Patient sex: M
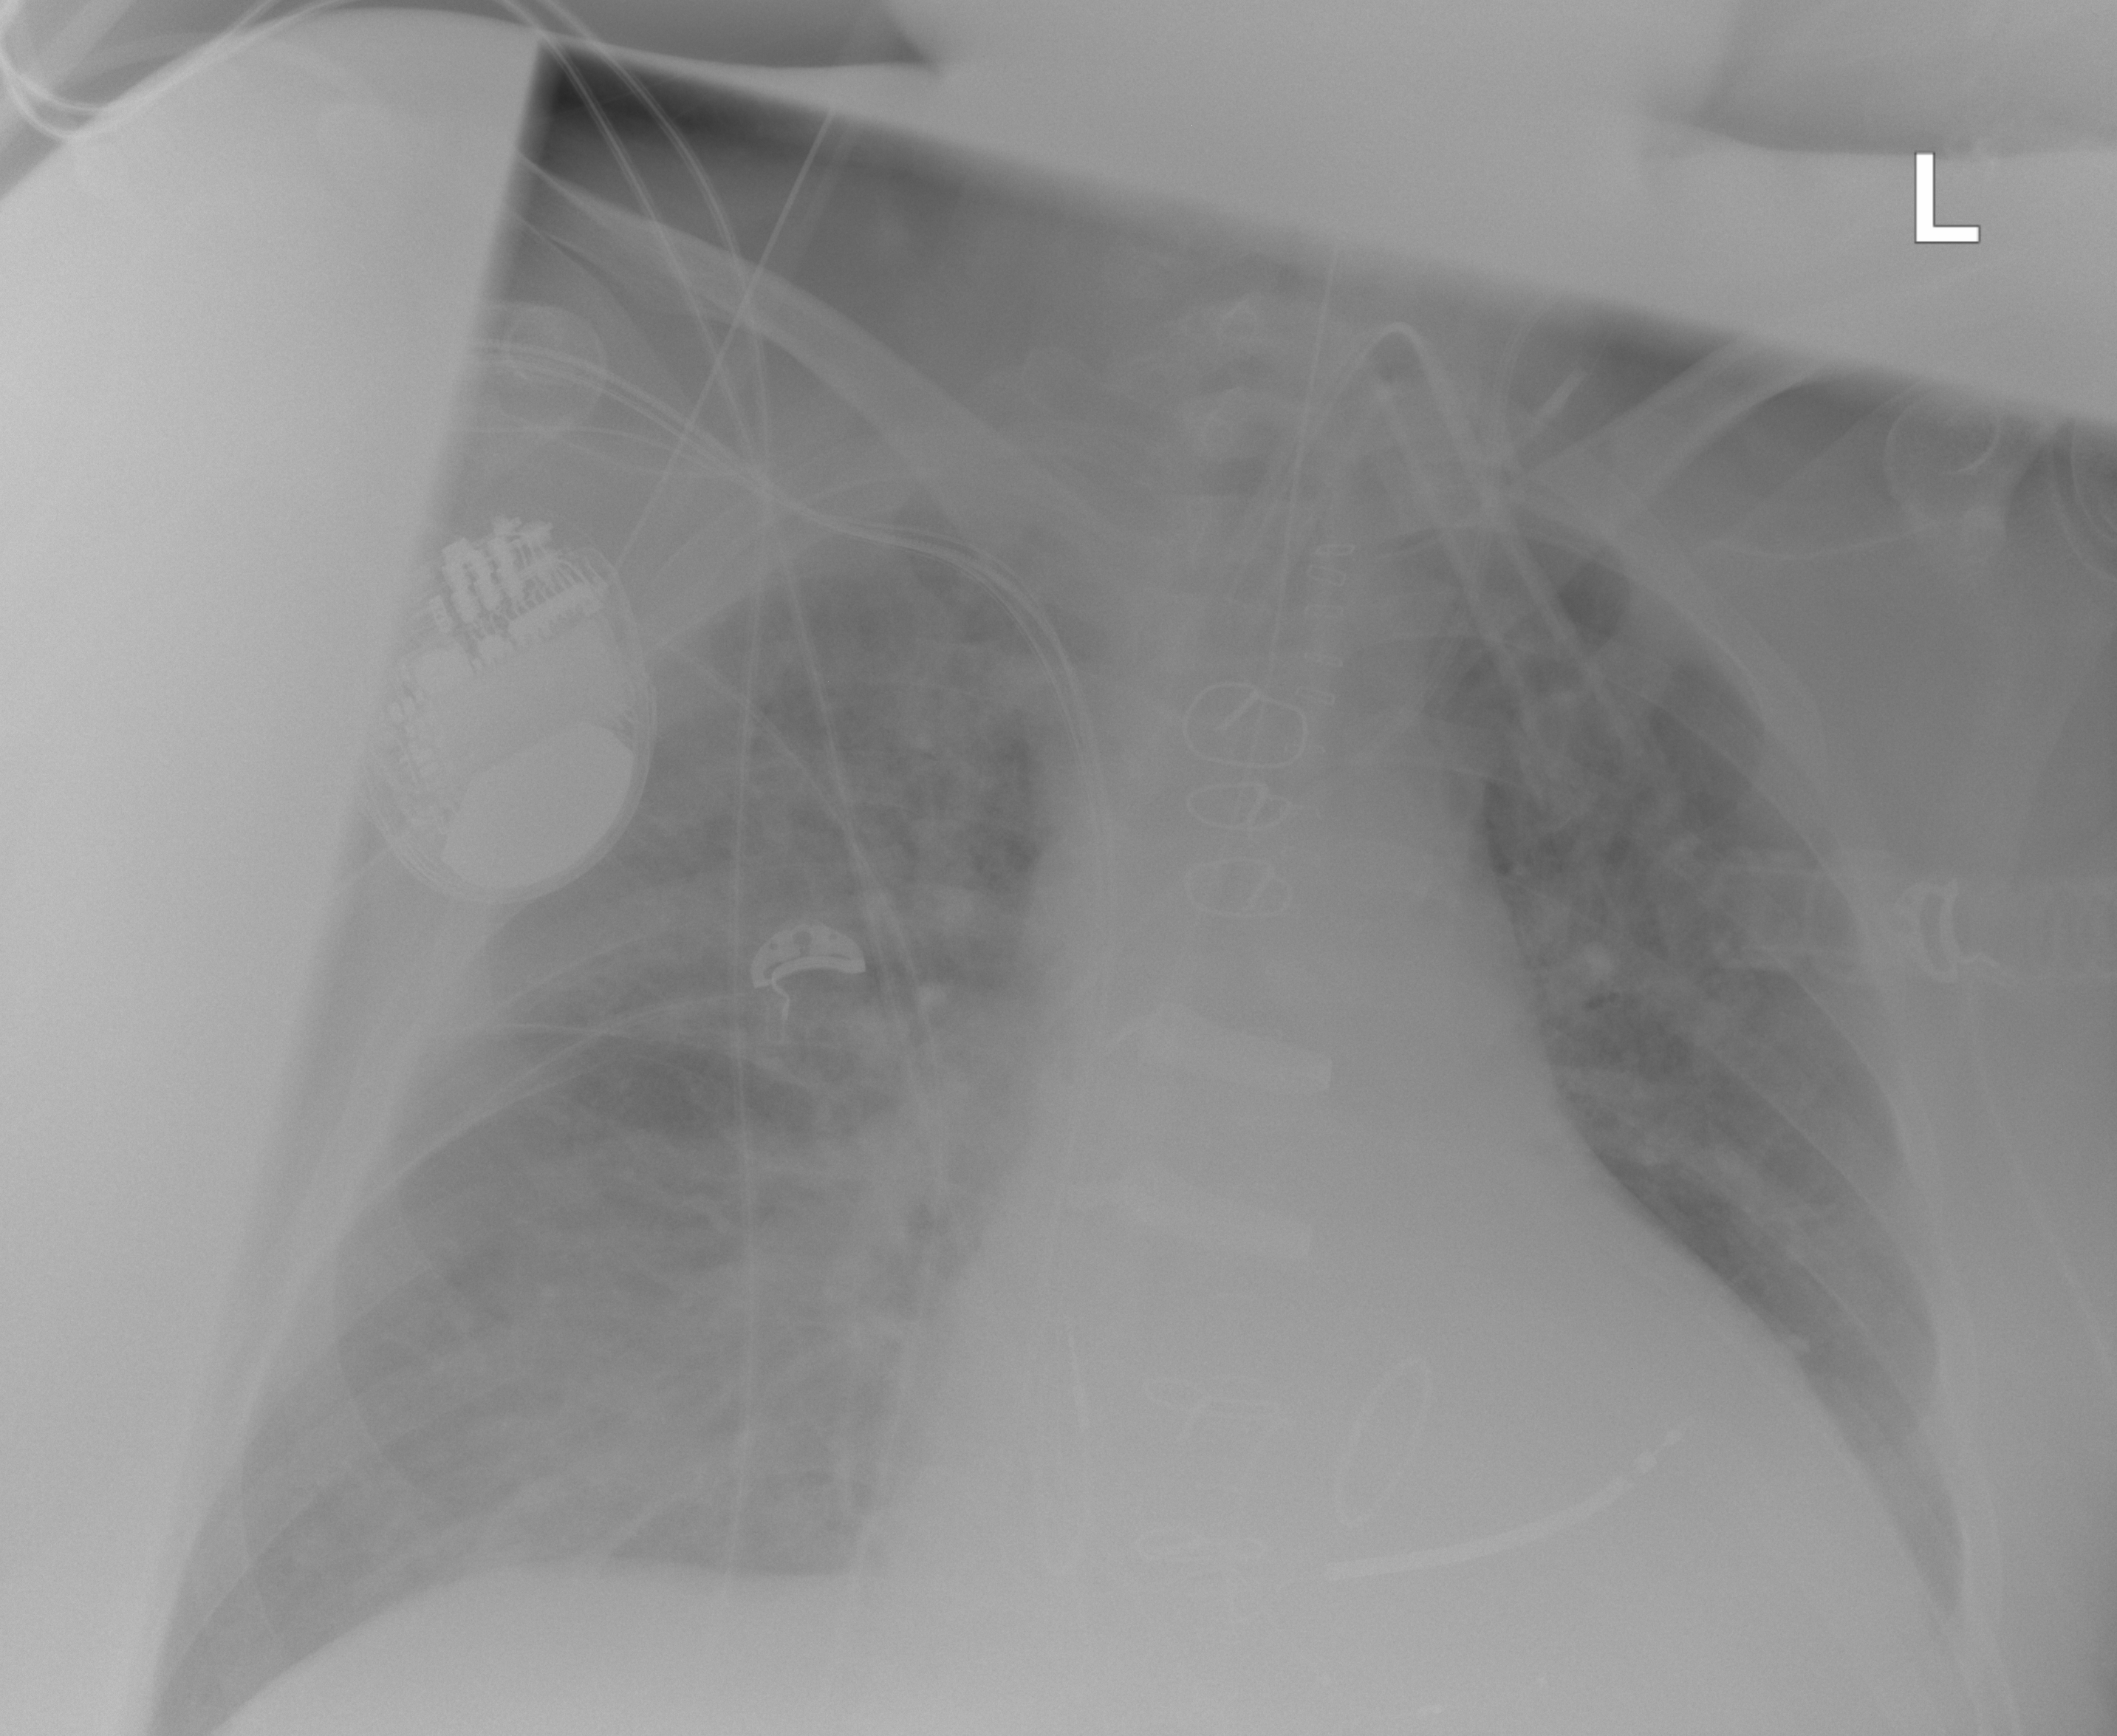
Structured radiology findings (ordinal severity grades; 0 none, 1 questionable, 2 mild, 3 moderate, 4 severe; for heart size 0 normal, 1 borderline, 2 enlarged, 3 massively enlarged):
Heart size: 2
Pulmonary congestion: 2
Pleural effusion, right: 2
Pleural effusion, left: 2
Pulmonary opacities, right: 0
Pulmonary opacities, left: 0
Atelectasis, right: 2
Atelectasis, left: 2